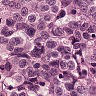
Metastatic tissue present: yes